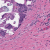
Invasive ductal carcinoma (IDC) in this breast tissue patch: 0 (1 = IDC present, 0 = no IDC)